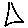
Label: triangle